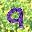
Label: 9